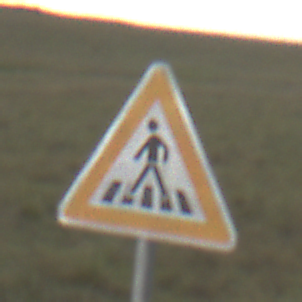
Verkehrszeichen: FussgaengerueberwegRechts
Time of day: Night
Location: Outdoor (Nature)
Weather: Overcast
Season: NotSpecified
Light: Artificial